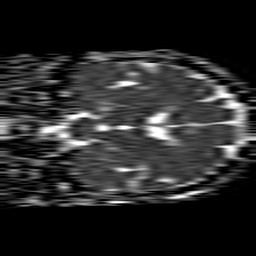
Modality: ADC
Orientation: coronal
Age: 58
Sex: female
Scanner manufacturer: philips
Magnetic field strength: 1.5 T
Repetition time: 4.6 s
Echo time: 0.08631 s